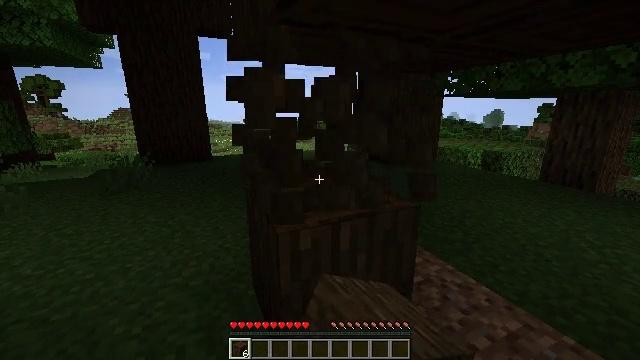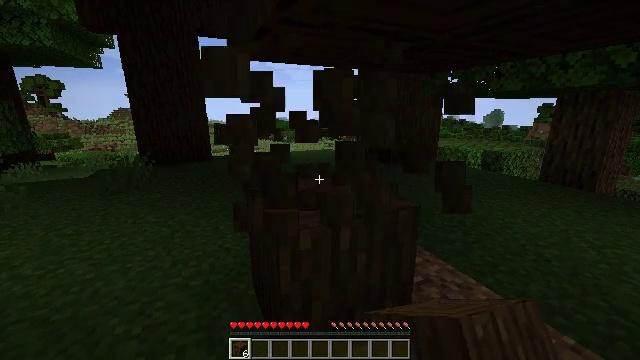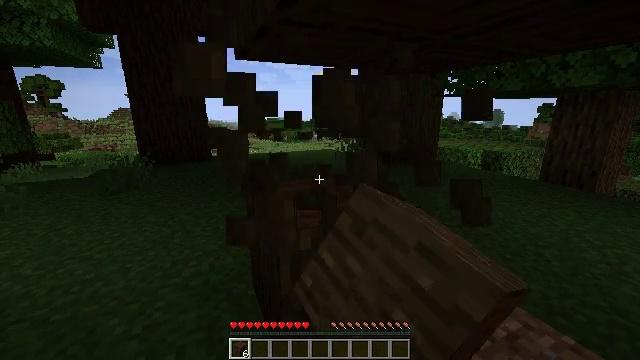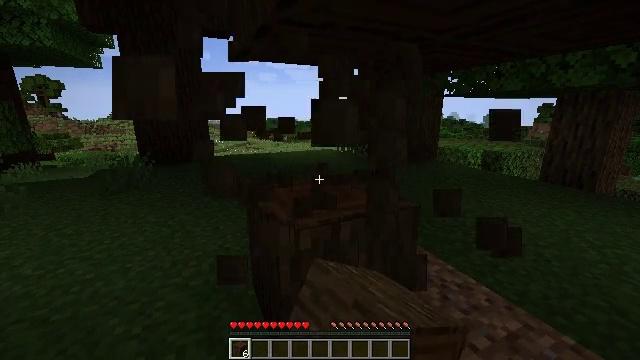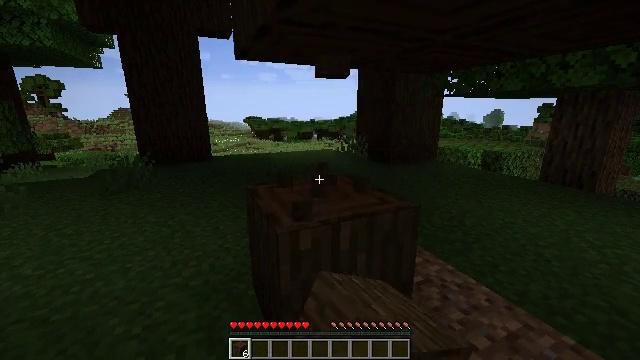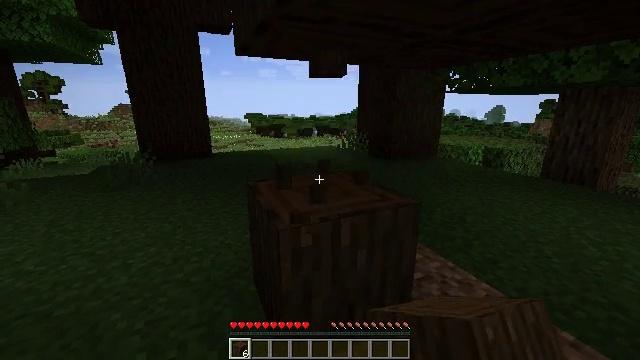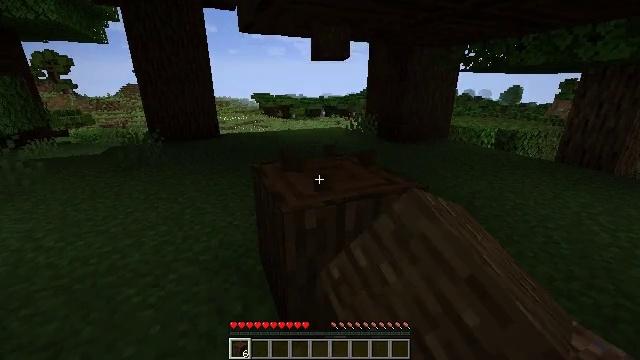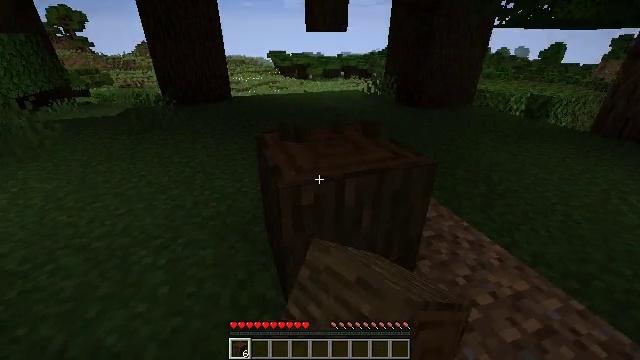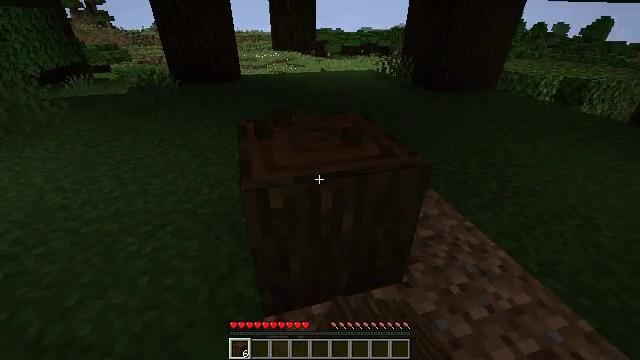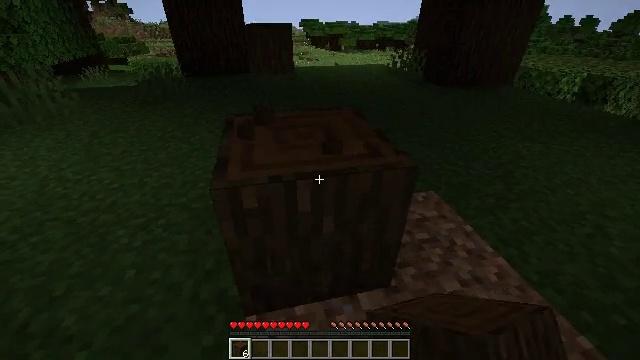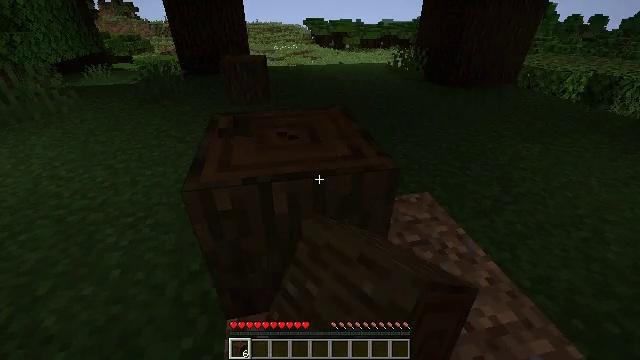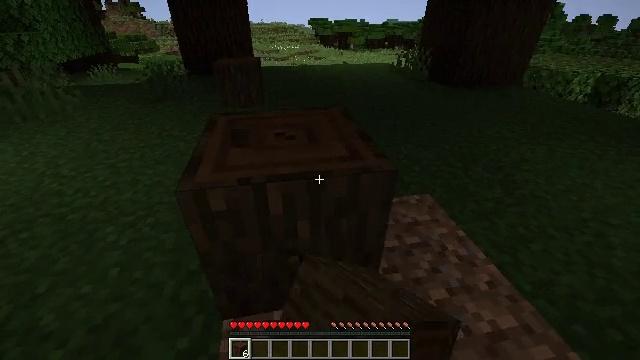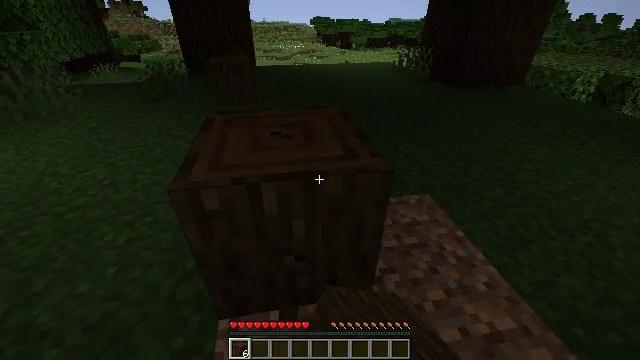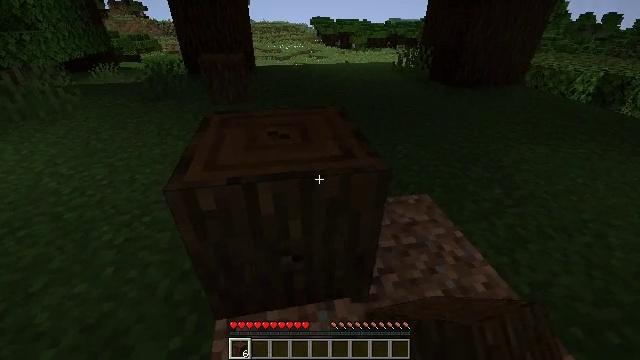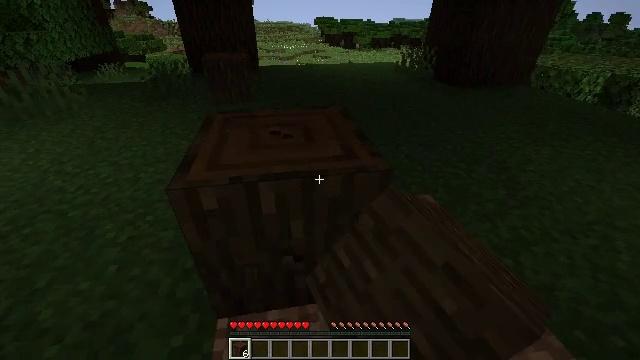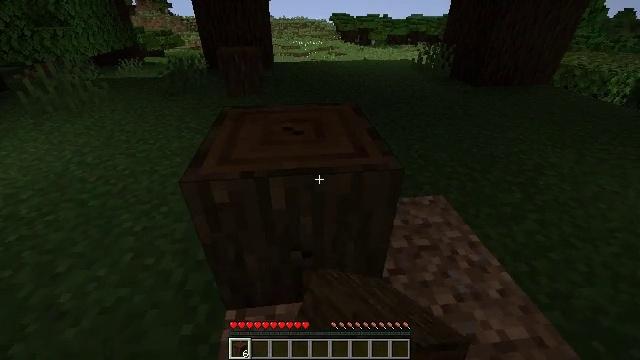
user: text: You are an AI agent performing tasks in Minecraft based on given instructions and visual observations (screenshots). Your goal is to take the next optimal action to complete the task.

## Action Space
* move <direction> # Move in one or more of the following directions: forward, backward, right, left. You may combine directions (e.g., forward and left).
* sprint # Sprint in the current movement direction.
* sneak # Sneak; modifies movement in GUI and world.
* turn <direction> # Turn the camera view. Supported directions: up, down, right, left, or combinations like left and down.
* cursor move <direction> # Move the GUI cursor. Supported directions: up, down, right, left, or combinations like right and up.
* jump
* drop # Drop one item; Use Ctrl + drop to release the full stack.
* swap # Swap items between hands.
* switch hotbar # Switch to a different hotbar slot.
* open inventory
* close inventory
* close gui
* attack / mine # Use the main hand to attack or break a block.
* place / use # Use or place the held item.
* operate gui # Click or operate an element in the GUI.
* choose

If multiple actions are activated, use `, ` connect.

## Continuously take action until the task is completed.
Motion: motion action
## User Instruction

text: Harvest dark oak log for resources.
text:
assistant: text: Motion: attack / mine
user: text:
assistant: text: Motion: attack / mine
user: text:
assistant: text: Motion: attack / mine
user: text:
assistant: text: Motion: attack / mine
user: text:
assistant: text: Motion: attack / mine
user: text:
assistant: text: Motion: move forward and move right, turn left and down, attack / mine
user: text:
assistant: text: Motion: move forward and move right, turn left and down, attack / mine
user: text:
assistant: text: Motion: move forward and move right, turn left and down, attack / mine
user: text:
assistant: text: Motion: move right, turn left and down, attack / mine
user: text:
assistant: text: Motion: attack / mine
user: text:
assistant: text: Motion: attack / mine
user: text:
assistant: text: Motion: attack / mine
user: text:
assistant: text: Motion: attack / mine
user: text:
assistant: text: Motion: attack / mine
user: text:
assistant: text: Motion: turn left, attack / mine
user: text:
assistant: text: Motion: turn left, attack / mine
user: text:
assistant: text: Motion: attack / mine
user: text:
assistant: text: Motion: attack / mine
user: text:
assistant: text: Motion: attack / mine
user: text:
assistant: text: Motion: attack / mine
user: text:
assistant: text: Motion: attack / mine
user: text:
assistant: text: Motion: attack / mine
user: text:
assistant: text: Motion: attack / mine
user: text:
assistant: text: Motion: attack / mine
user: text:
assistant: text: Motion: attack / mine
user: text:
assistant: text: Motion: attack / mine
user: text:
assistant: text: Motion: attack / mine
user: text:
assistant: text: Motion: attack / mine
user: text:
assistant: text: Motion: attack / mine
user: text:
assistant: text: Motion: attack / mine